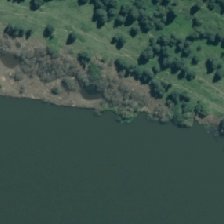
Land cover: deciduous_hardwood